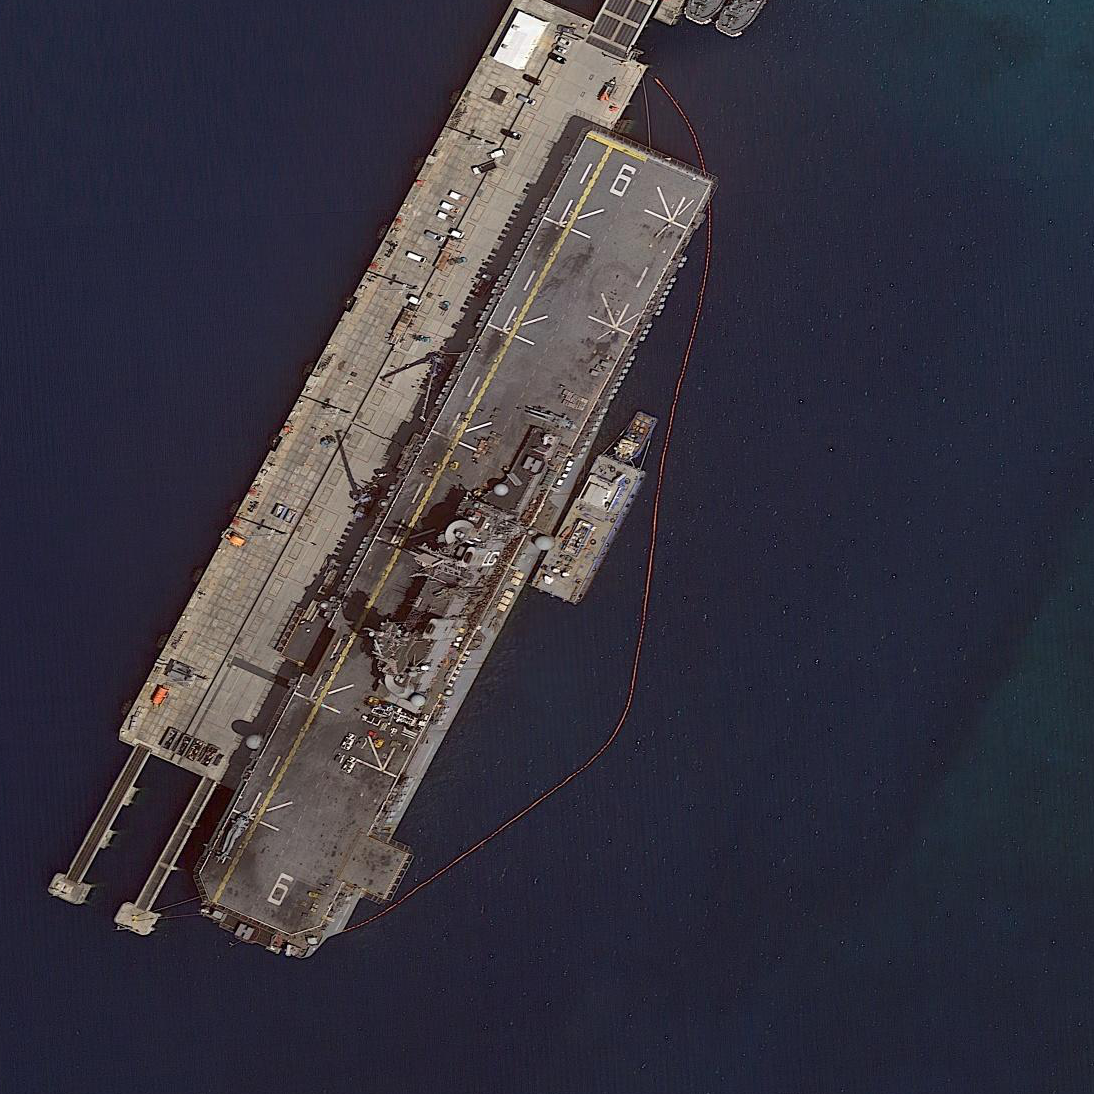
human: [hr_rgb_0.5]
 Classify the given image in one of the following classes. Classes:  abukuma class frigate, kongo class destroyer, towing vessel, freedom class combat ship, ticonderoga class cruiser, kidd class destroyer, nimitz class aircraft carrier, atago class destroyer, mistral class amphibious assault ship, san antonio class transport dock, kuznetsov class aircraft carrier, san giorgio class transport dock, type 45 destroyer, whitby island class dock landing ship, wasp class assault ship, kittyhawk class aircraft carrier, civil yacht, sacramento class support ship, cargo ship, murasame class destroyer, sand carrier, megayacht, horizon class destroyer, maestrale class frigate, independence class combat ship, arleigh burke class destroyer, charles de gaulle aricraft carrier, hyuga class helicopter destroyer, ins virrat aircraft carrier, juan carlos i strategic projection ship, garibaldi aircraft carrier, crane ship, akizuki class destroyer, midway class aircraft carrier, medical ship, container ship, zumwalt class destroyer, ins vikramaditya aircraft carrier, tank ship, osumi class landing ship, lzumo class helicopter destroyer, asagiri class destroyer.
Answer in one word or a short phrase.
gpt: Wasp class assault ship